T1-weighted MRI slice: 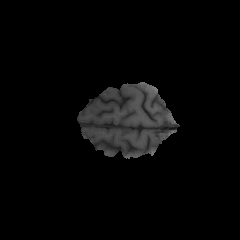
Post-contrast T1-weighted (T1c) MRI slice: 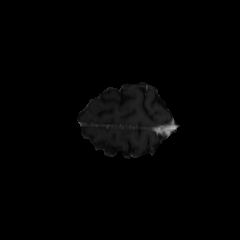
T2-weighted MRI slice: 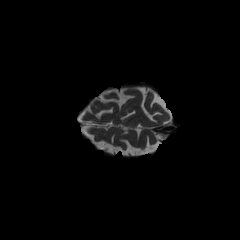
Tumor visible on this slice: no